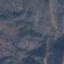
Label: HerbaceousVegetation